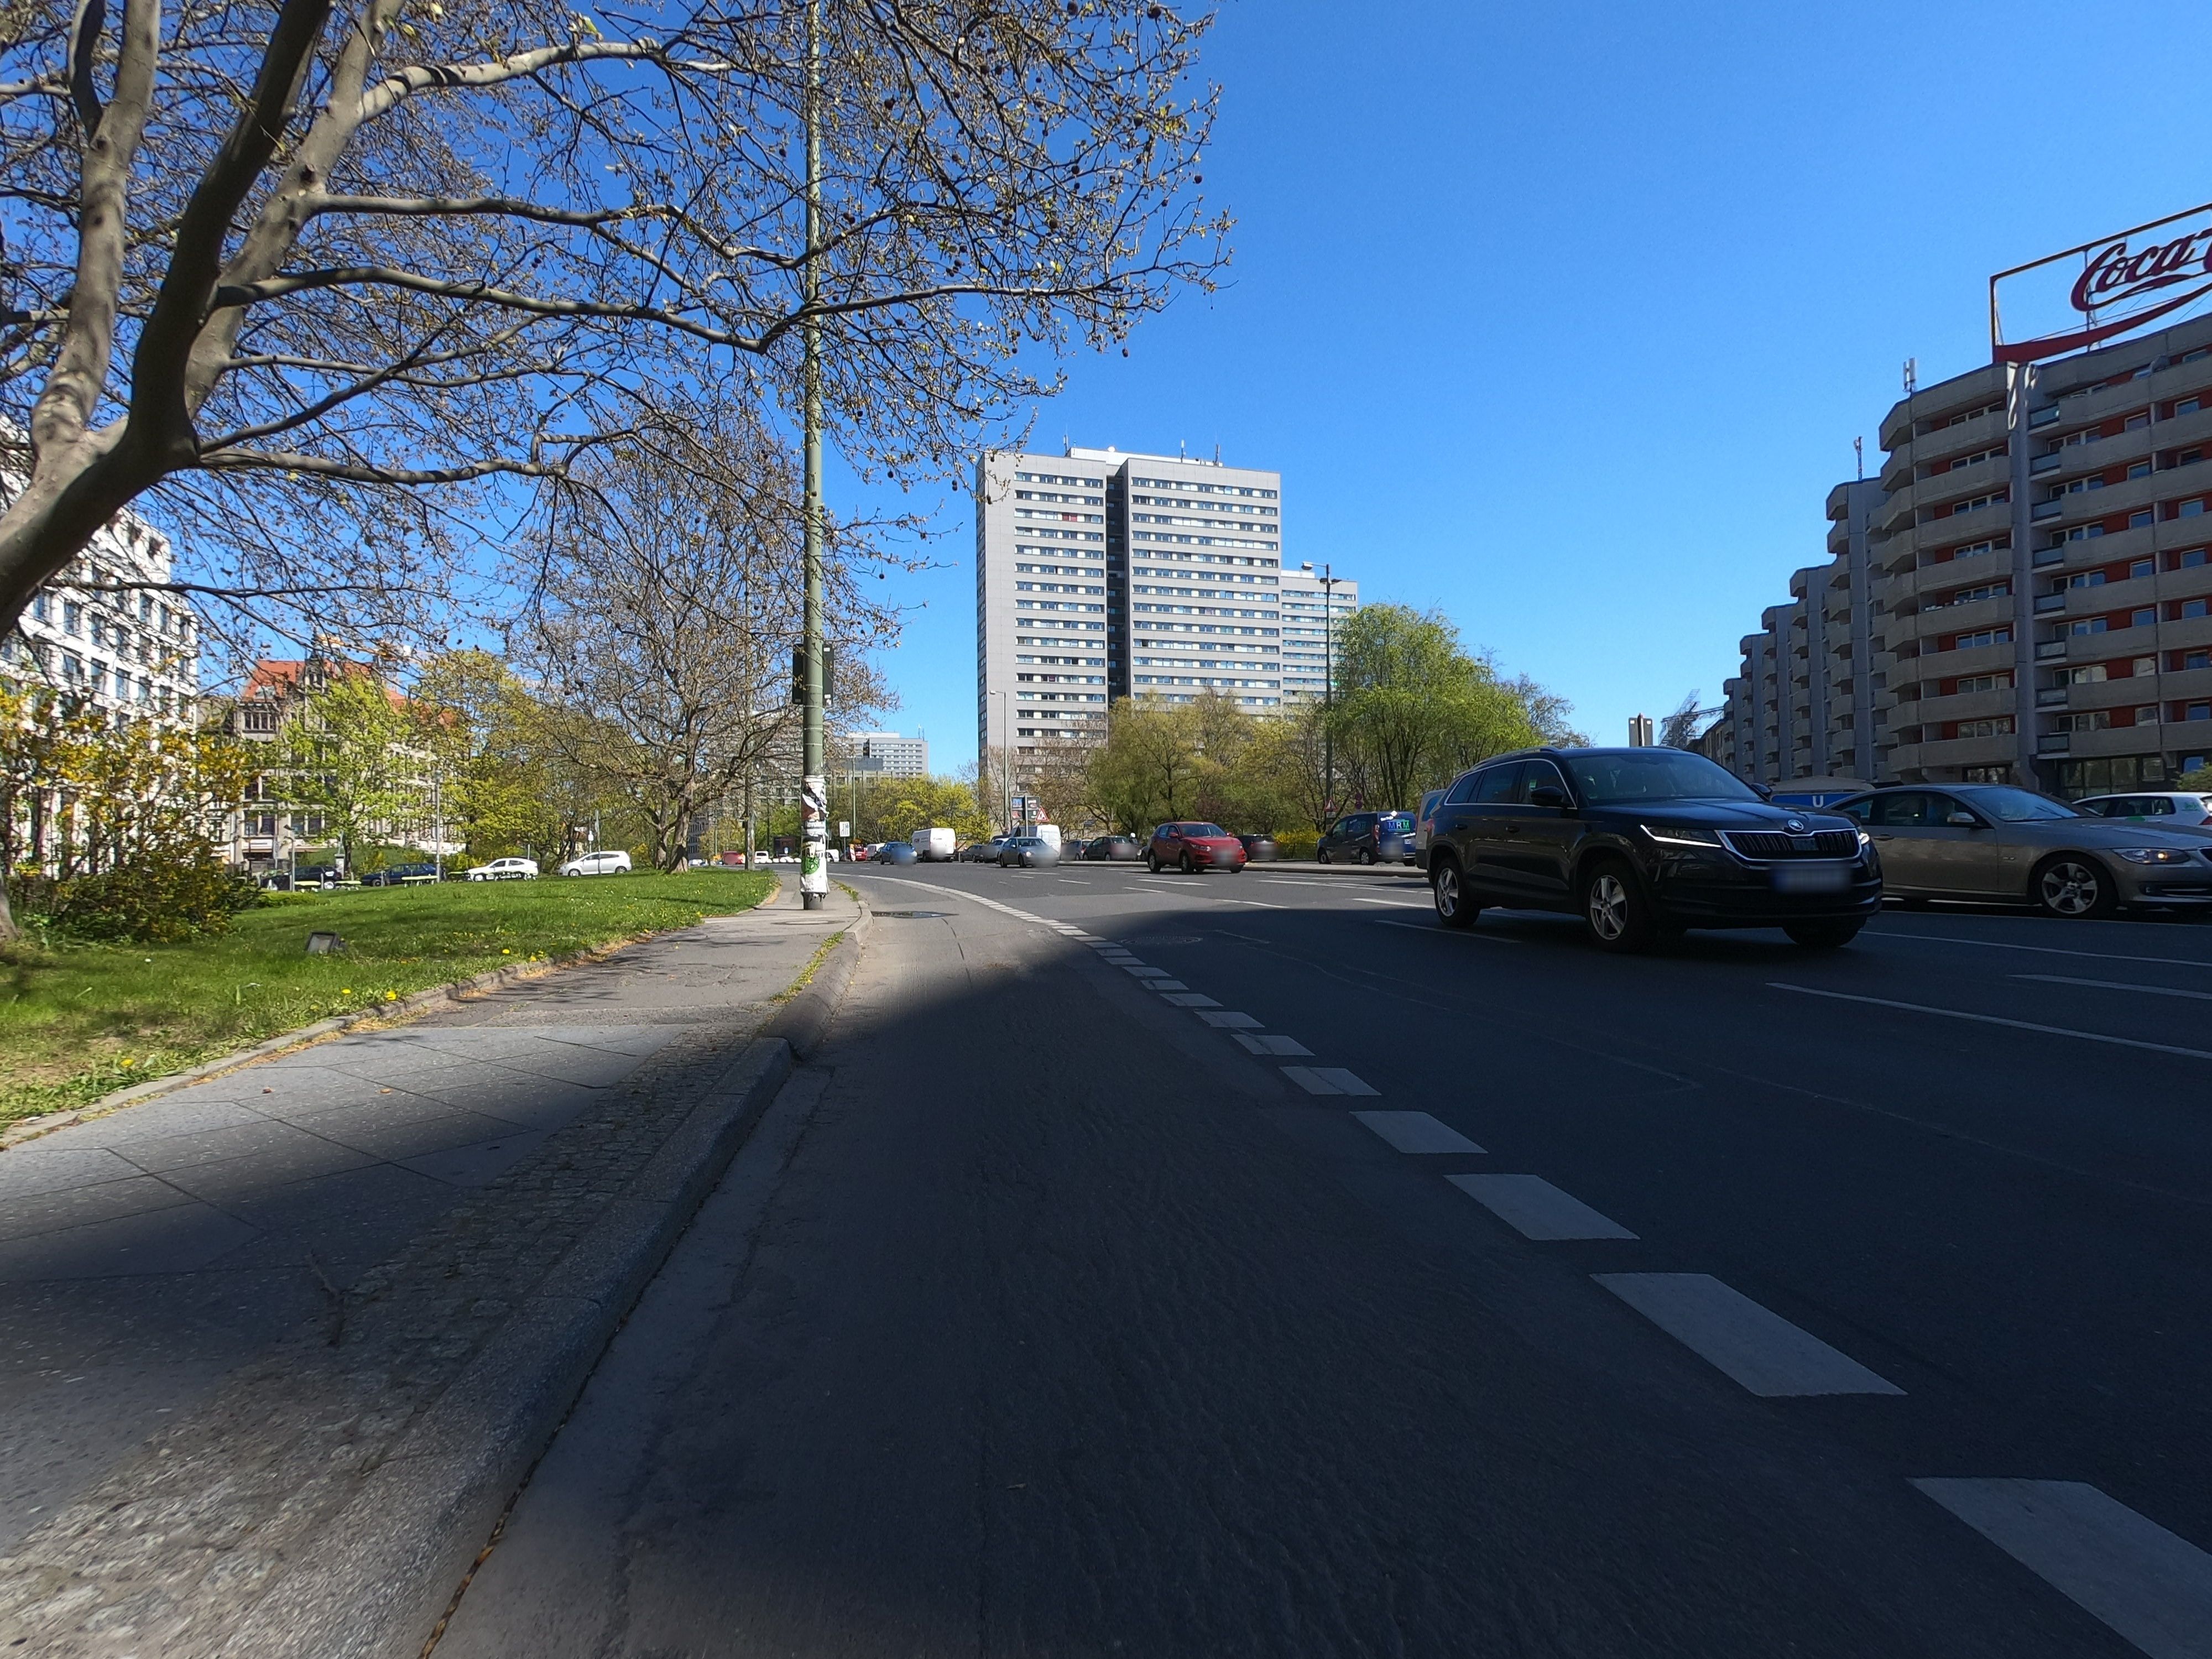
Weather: clear
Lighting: day
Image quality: good
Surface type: cycling surface
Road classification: service, cycleway
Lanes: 3
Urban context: urban centre
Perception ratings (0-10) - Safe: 5.06, Lively: 8.34, Beautiful: 9.36, Boring: 5.12, Depressing: 2.82, Wealthy: 7.57